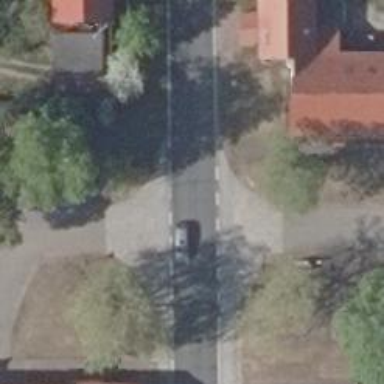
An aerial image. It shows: Secondary road with asphalt surface.